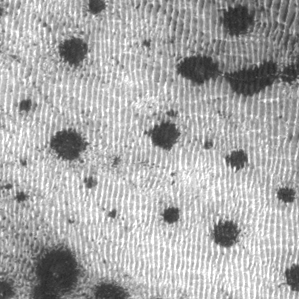
Label: frost